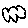
Label: cloud